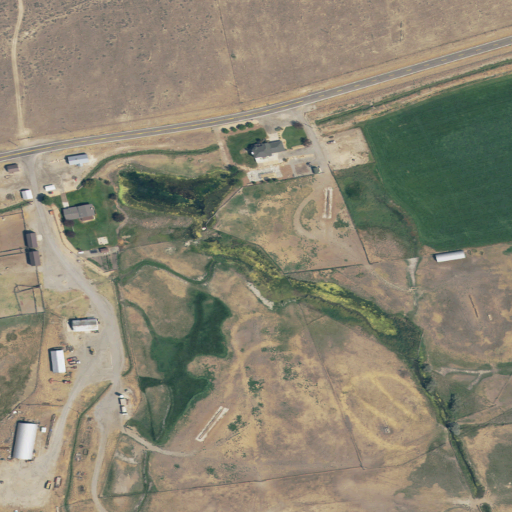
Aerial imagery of depression(s) in Utah named Conner Basin containing cultivated crops, shrub, pasture, open development, low intensity development, grassland, herbaceous wetlands, and high intensity development